Field crop: maize
Growth stage: 1
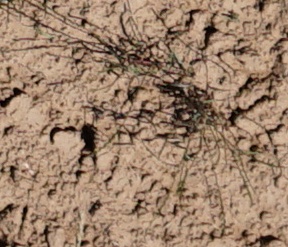
Species: lolium